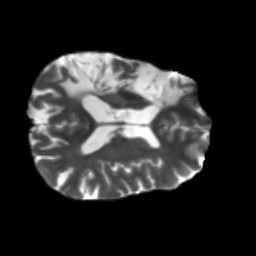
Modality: T2w
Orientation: axial
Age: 56
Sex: male
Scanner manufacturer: siemens
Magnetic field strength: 3 T
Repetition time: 5.47 s
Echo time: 0.0854 s